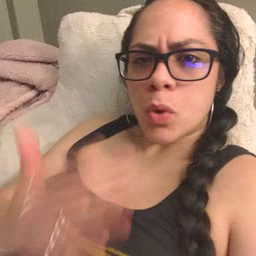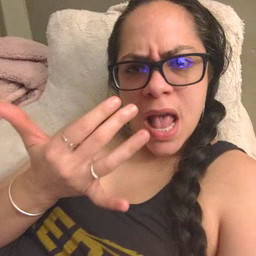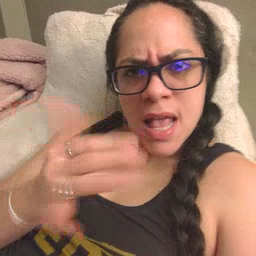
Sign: wait